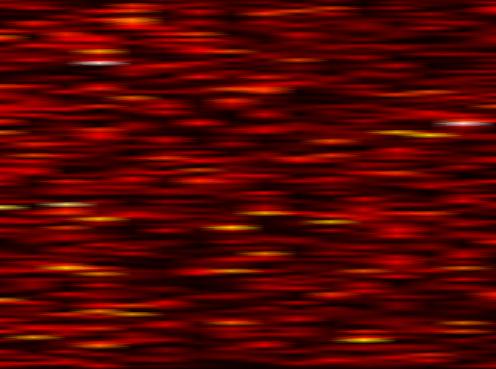
Label: WOLA